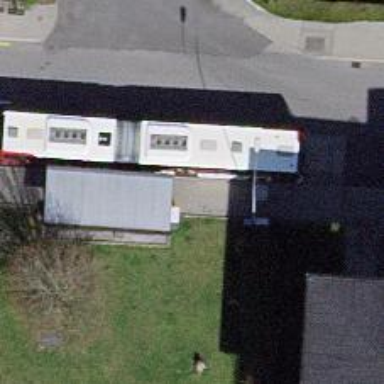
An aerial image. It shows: Sidewalk leading to platform for public transport.